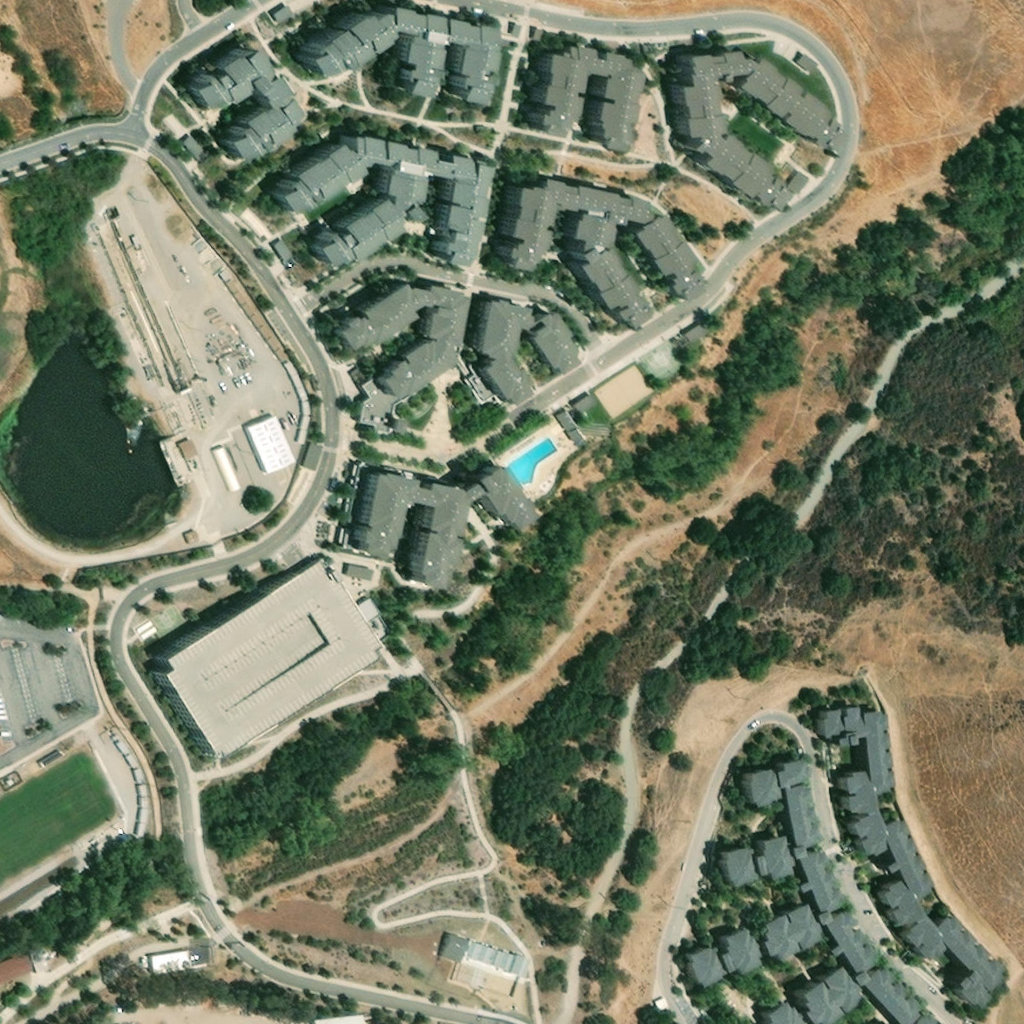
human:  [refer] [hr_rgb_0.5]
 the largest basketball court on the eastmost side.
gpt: <box>[[62, 32, 66, 37, 0]]</box>